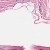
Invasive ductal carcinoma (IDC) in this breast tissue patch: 0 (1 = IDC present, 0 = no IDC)